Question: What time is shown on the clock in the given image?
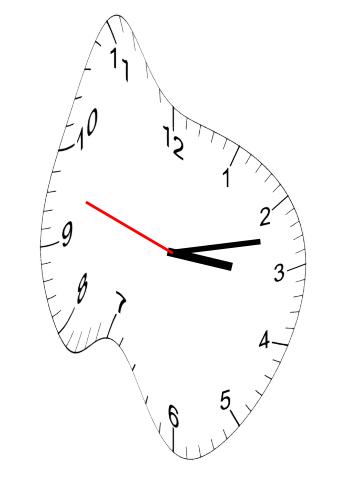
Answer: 03:12:48